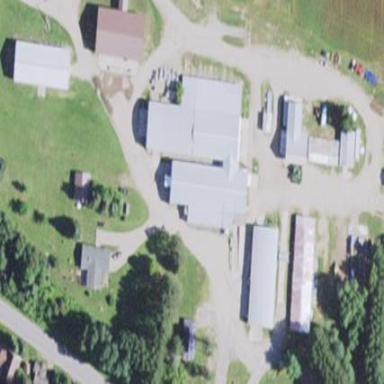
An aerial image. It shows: Farmyard area.